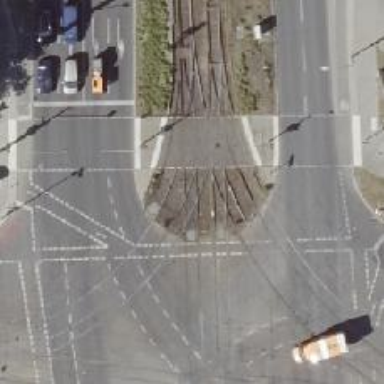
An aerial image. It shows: Railway crossing.